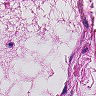
Metastatic tissue present: no